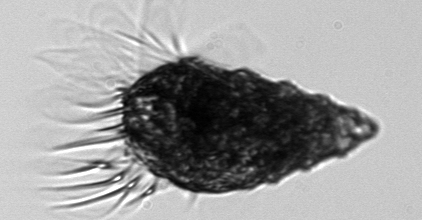
Label: Laboea_strobila